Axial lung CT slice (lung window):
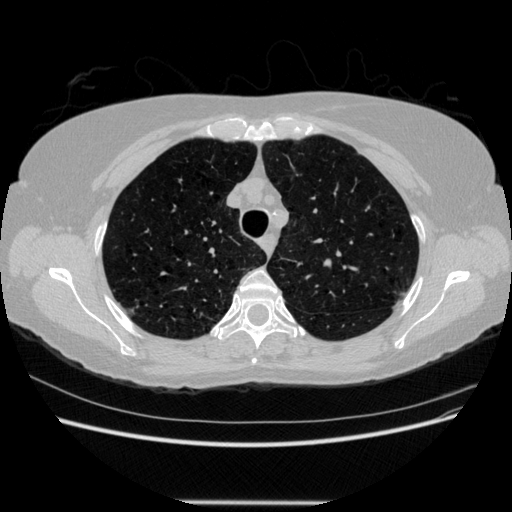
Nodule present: no